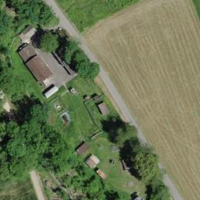
EUNIS habitat code: 25
Species observed at this site:
Allium ursinum